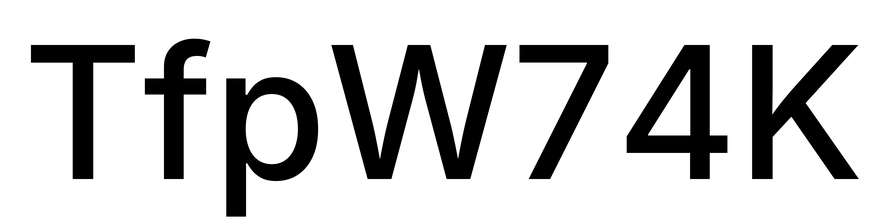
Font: Inter_Medium